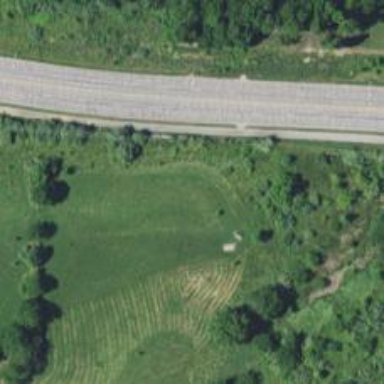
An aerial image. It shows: Disc golf basket.